Question: I'm trying to have a custom back button with image only (no text).
I'm aware that there could be slightly ifferent solution for iOS7 and iOS6. For now I'm not successfull with any.
All I achieved was this:

White default arrow is still there :(
I used this code:
'''
UIImage *temp = [[UIImage imageNamed:@"button_back.png"] imageWithRenderingMode: UIImageRenderingModeAlwaysOriginal];
UIBarButtonItem *backButton = [[UIBarButtonItem alloc] initWithImage:temp style:UIBarButtonItemStyleBordered target:self action:@selector(action)];
[[self navigationItem] setBackBarButtonItem:backButton];
'''
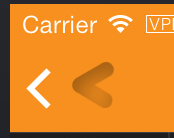
Answer: You should use 'leftBarBttonItem' for custom back button
'''
UIImage *temp = [[UIImage imageNamed:@"button_back.png"] imageWithRenderingMode: UIImageRenderingModeAlwaysOriginal];
UIBarButtonItem *backButton = [[UIBarButtonItem alloc] initWithImage:temp style:UIBarButtonItemStyleBordered target:self action:@selector(action)];
self navigationItem.leftBarButtonItem = backButton;
'''